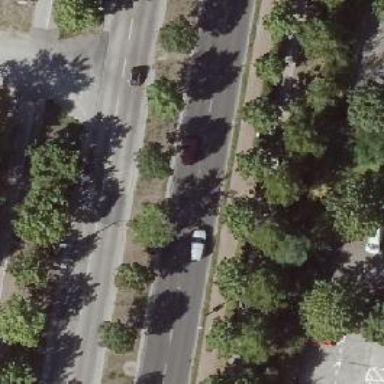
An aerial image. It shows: Avenue of deciduous broadleaved trees.